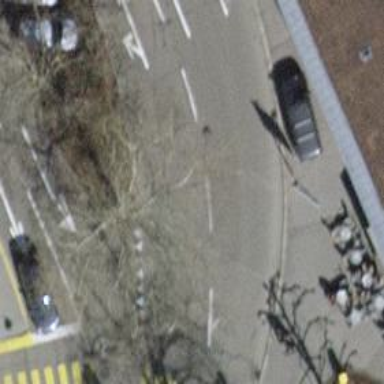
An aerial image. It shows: Secondary road with asphalt surface. The road has trolley wires.